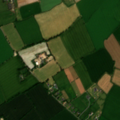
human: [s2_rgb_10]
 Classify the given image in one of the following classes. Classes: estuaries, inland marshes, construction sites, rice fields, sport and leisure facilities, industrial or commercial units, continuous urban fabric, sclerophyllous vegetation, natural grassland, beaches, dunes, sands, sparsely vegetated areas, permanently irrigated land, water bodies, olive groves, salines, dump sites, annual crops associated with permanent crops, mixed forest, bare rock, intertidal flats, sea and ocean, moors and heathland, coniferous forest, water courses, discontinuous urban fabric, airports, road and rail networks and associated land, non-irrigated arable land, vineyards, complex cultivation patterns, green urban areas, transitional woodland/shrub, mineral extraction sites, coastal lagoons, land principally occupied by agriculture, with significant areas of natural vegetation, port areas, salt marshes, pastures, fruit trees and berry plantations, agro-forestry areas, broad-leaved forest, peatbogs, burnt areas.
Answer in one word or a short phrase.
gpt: non-irrigated arable land, pastures